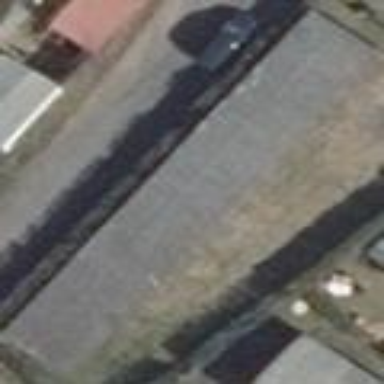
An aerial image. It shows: Garage.